Question: Please consider :
'''
Manipulate[
Row[{
Graphics[Disk[]],
Graphics[{
Polygon[{{0, 0}, {3, 0}, {3, 1}, {0, 1}},
VertexColors -> {White, Blend[{White, Blue}],
Blend[{White, Blue}], White}],
Black, Thick,
Line[{{i, 0}, {i, 1}}]}, ImageSize -> 300]}],
{i, 0, 3}]
'''

Using Szabolcs's solution on <URL>
How could I color the disk with the color located underneath the Black Line ?
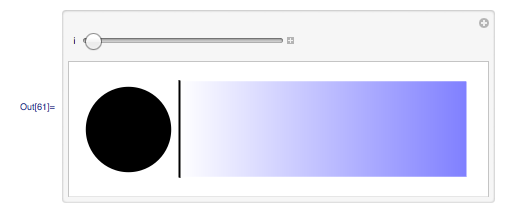
Answer: Here is one solution which works because the color on the left is 'White' and the gradient is linear.
'''
With[{max = 3, color = Blend[{White, Blue}]},
Manipulate[
Row[{Graphics[{Opacity[i/max], color, Disk[]}],
Graphics[{Polygon[{{0, 0}, {max, 0}, {max, 1}, {0, 1}},
VertexColors -> {White, color, color, White}], Black, Thick,
Line[{{i, 0}, {i, 1}}]}, ImageSize -> 300]}], {i, 0, max}]]
'''

---
If you had two different colors for each end (i.e., something other than 'White'), the 'Opacity' approach won't work. Instead, you can use the optional blending fraction argument to 'Blend' the colors in the desired proportion. Here's an example:
'''
With[{max = 3, color1 = Red, color2 = Green},
Manipulate[
Row[{Graphics[{Blend[{color1, color2}, i/max], Disk[]}],
Graphics[{Polygon[{{0, 0}, {max, 0}, {max, 1}, {0, 1}},
VertexColors -> {color1, color2, color2, color1}], Black,
Thick, Line[{{i, 0}, {i, 1}}]}, ImageSize -> 300]}], {i, 0,
max}]]
'''